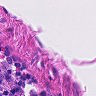
Metastatic tissue present: no